Question: we are creating an application with the following GUI outline:

The "stuff to show for step " changes dramatically.
Would it be better to design separate screens, each with its own controls, or put it all on a single screen and toggle the visibility of the components?
I am looking for maintainability (I will probably need to hand the screen to a designer to improve my (bad) graphic designer).
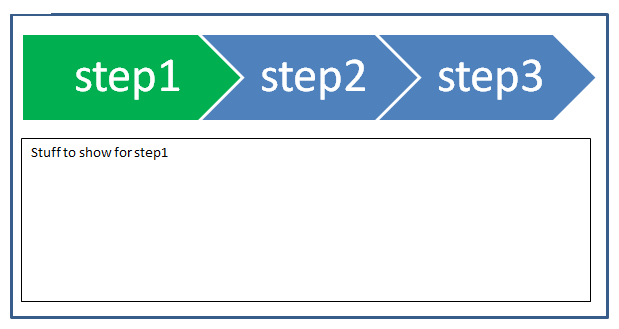
Answer: In my opinion it is better to have separate screen if only for maintainability. Separate screens will allow each step to evolve independently form the other with minimal dependencies as well as different people to work concurrently on the design and development of the different screens